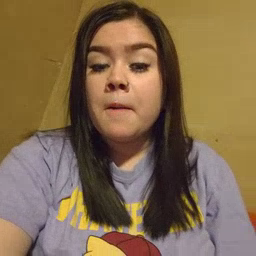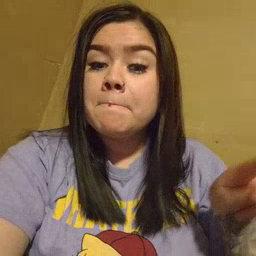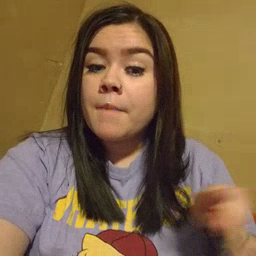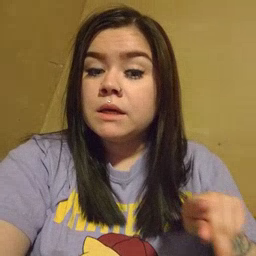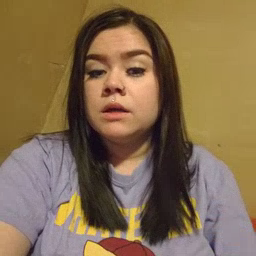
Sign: puppy